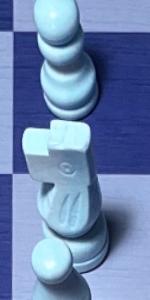
Label: Knight_White